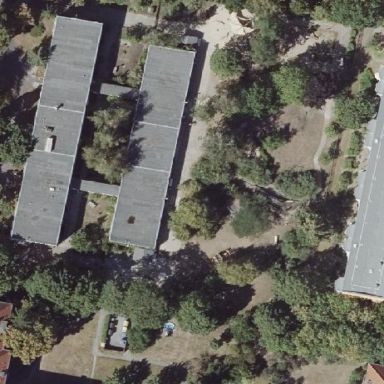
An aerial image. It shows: Kindergarten.